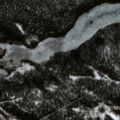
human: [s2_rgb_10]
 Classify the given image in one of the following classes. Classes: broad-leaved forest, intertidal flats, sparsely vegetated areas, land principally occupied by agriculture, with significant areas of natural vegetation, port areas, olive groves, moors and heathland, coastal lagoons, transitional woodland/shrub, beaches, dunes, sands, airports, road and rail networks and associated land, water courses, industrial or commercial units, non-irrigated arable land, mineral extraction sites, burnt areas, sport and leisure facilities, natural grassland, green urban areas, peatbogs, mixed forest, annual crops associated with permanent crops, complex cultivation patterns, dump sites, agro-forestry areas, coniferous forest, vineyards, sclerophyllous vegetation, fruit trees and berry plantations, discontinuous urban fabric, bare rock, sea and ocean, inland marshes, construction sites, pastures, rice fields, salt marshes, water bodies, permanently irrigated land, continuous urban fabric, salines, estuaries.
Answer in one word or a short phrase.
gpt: coniferous forest, transitional woodland/shrub, water bodies